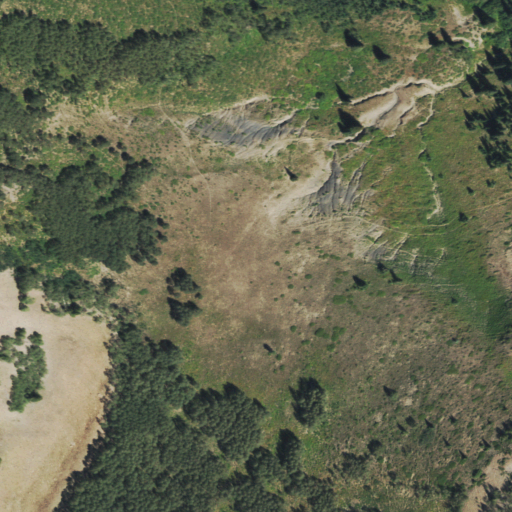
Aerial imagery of gap in Colorado named Elk Basin Pass containing shrub, deciduous forest, evergreen forest, and mixed forest